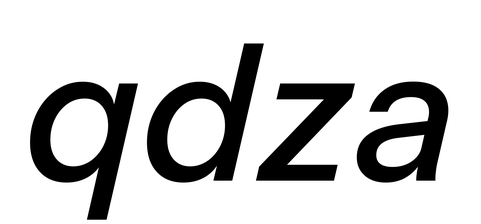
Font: InstrumentSans-Italic_Medium_Italic